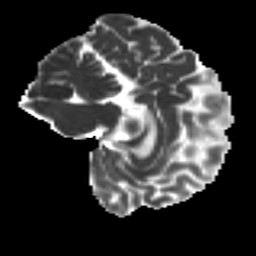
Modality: MD
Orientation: sagittal
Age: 35
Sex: male
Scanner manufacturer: ge
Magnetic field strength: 3 T
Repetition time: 7.8 s
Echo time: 0.0608 s